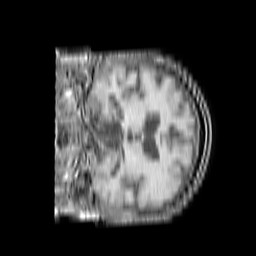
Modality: T1w
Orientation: coronal
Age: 64
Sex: male
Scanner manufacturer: philips
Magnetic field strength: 1.5 T
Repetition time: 0.1853 s
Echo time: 0.00183 s